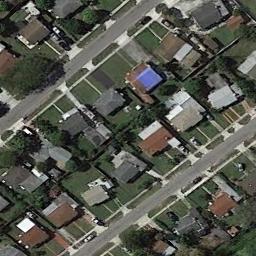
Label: dense_residential